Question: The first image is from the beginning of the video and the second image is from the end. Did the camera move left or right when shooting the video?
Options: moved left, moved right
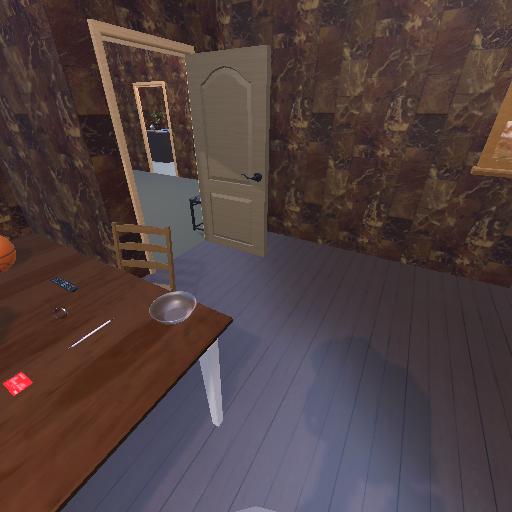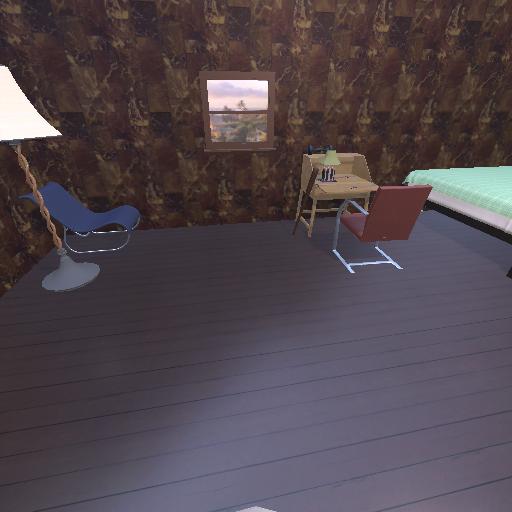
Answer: moved left